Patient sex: F
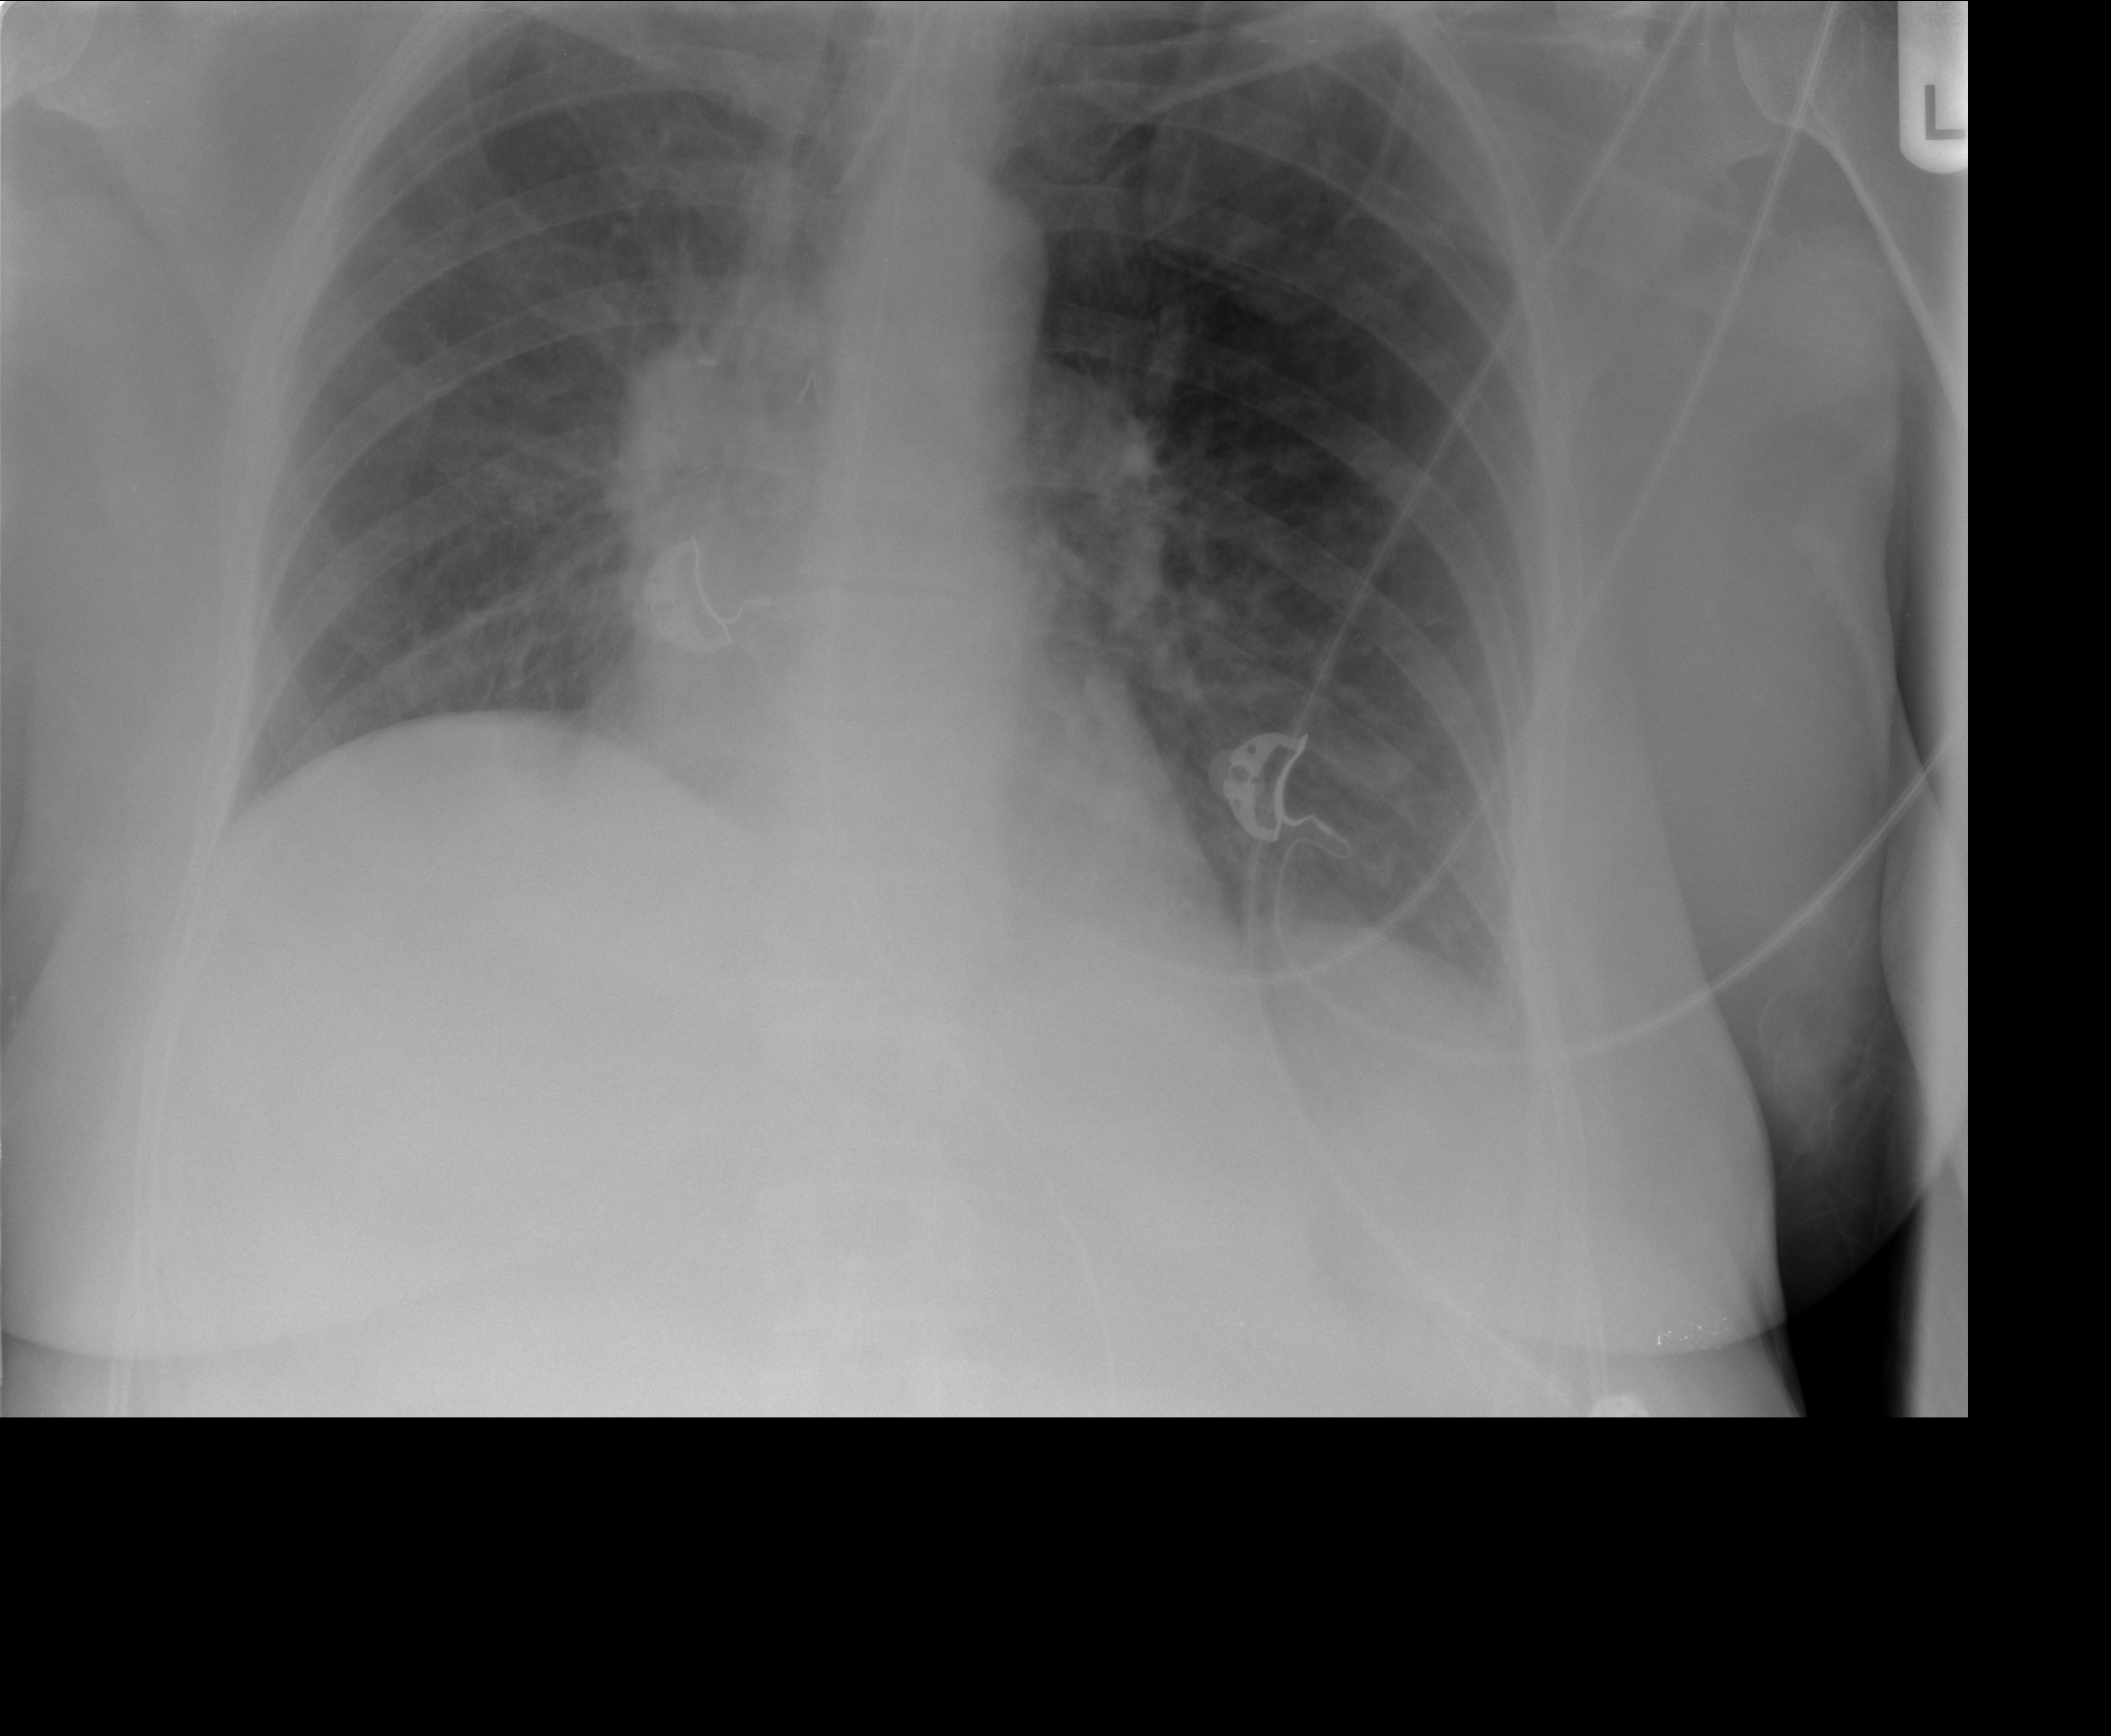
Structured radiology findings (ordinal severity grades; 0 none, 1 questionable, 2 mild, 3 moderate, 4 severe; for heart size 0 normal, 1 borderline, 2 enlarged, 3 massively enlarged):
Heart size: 0
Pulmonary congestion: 1
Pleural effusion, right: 0
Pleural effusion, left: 0
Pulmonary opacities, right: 1
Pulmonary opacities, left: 1
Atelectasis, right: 0
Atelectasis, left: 0